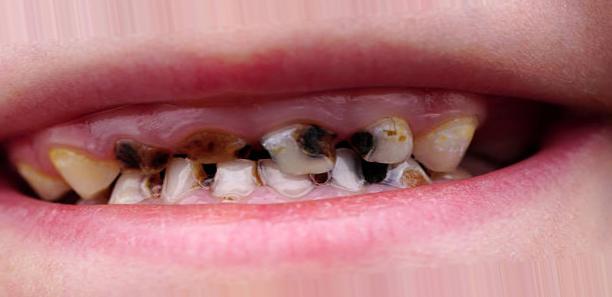
Condition: Caries